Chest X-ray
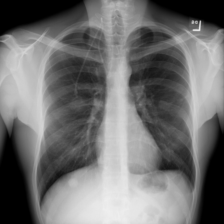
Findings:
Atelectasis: negative
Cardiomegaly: negative
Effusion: negative
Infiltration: negative
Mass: negative
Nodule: positive
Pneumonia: negative
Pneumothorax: negative
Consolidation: negative
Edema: negative
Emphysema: negative
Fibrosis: negative
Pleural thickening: negative
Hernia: negative